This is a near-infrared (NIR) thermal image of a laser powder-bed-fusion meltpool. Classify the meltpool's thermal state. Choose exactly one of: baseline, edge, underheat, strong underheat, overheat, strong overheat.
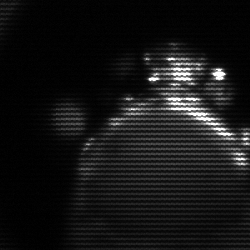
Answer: edge